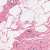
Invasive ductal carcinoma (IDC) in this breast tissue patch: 0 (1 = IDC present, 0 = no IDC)